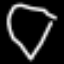
Label: diamond